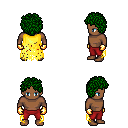
a pixel art fantasy rpg character, male body template, human, dark skin, yellow tattered cape, red pants, green curly afro hairstyle, gold gloves, four views (front, back, left, right), 2x2 character sprite sheet, small pixel art, hard edges, no anti-aliasing